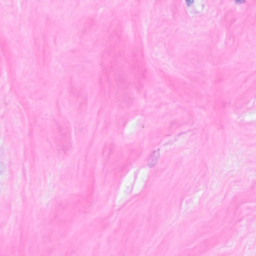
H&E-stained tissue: Breast